Field crop: maize
Growth stage: 2
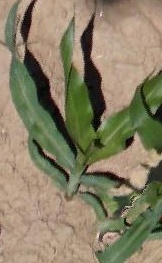
Species: maize